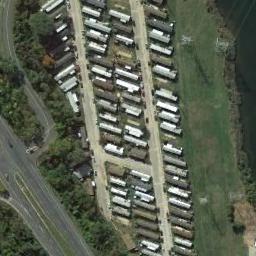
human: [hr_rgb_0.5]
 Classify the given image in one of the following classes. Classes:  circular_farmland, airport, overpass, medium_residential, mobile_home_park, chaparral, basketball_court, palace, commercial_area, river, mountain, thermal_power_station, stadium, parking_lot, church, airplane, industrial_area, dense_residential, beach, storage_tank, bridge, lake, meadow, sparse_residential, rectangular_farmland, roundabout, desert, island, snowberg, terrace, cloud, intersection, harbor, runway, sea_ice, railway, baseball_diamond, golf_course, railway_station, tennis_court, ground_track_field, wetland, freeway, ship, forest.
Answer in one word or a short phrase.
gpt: mobile_home_park